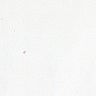
Metastatic tissue present: no